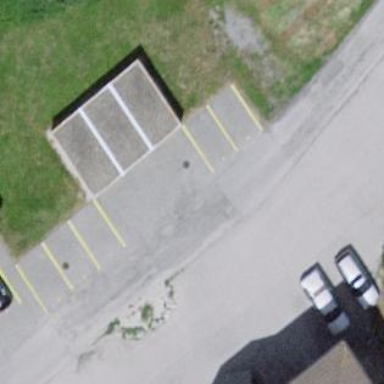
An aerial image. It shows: Parking area.